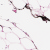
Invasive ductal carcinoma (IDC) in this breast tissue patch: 0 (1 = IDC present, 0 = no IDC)